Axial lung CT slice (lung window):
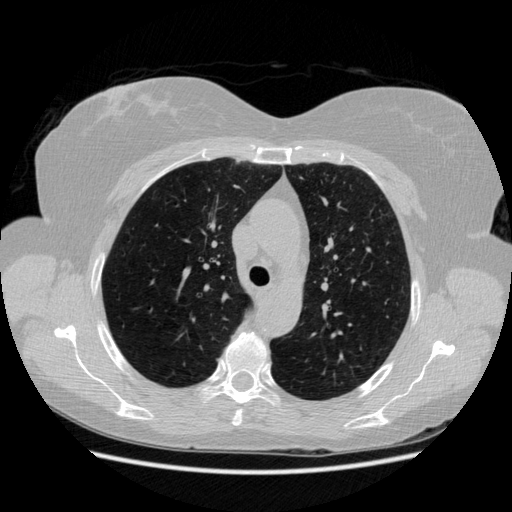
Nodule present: no